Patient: sex M, age 65
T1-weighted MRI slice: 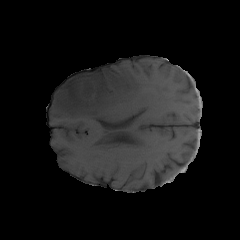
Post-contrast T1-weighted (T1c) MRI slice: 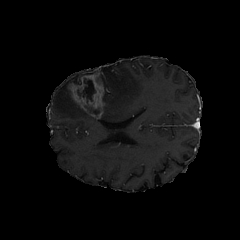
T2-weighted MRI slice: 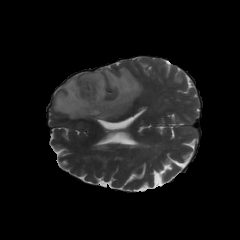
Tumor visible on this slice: yes
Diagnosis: Glioblastoma, IDH-wildtype
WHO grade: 4